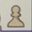
Piece: wP